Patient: sex F, age 59
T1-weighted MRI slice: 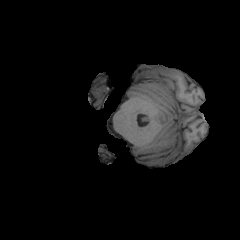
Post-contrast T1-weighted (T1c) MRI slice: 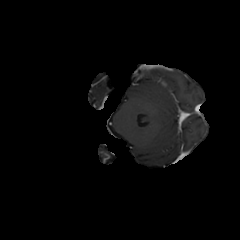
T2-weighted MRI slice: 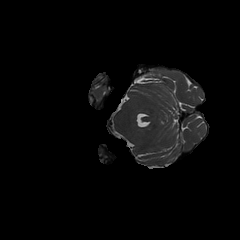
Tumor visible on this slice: no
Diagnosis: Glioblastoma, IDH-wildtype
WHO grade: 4